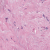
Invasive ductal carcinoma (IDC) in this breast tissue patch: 0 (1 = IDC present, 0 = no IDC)